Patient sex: M
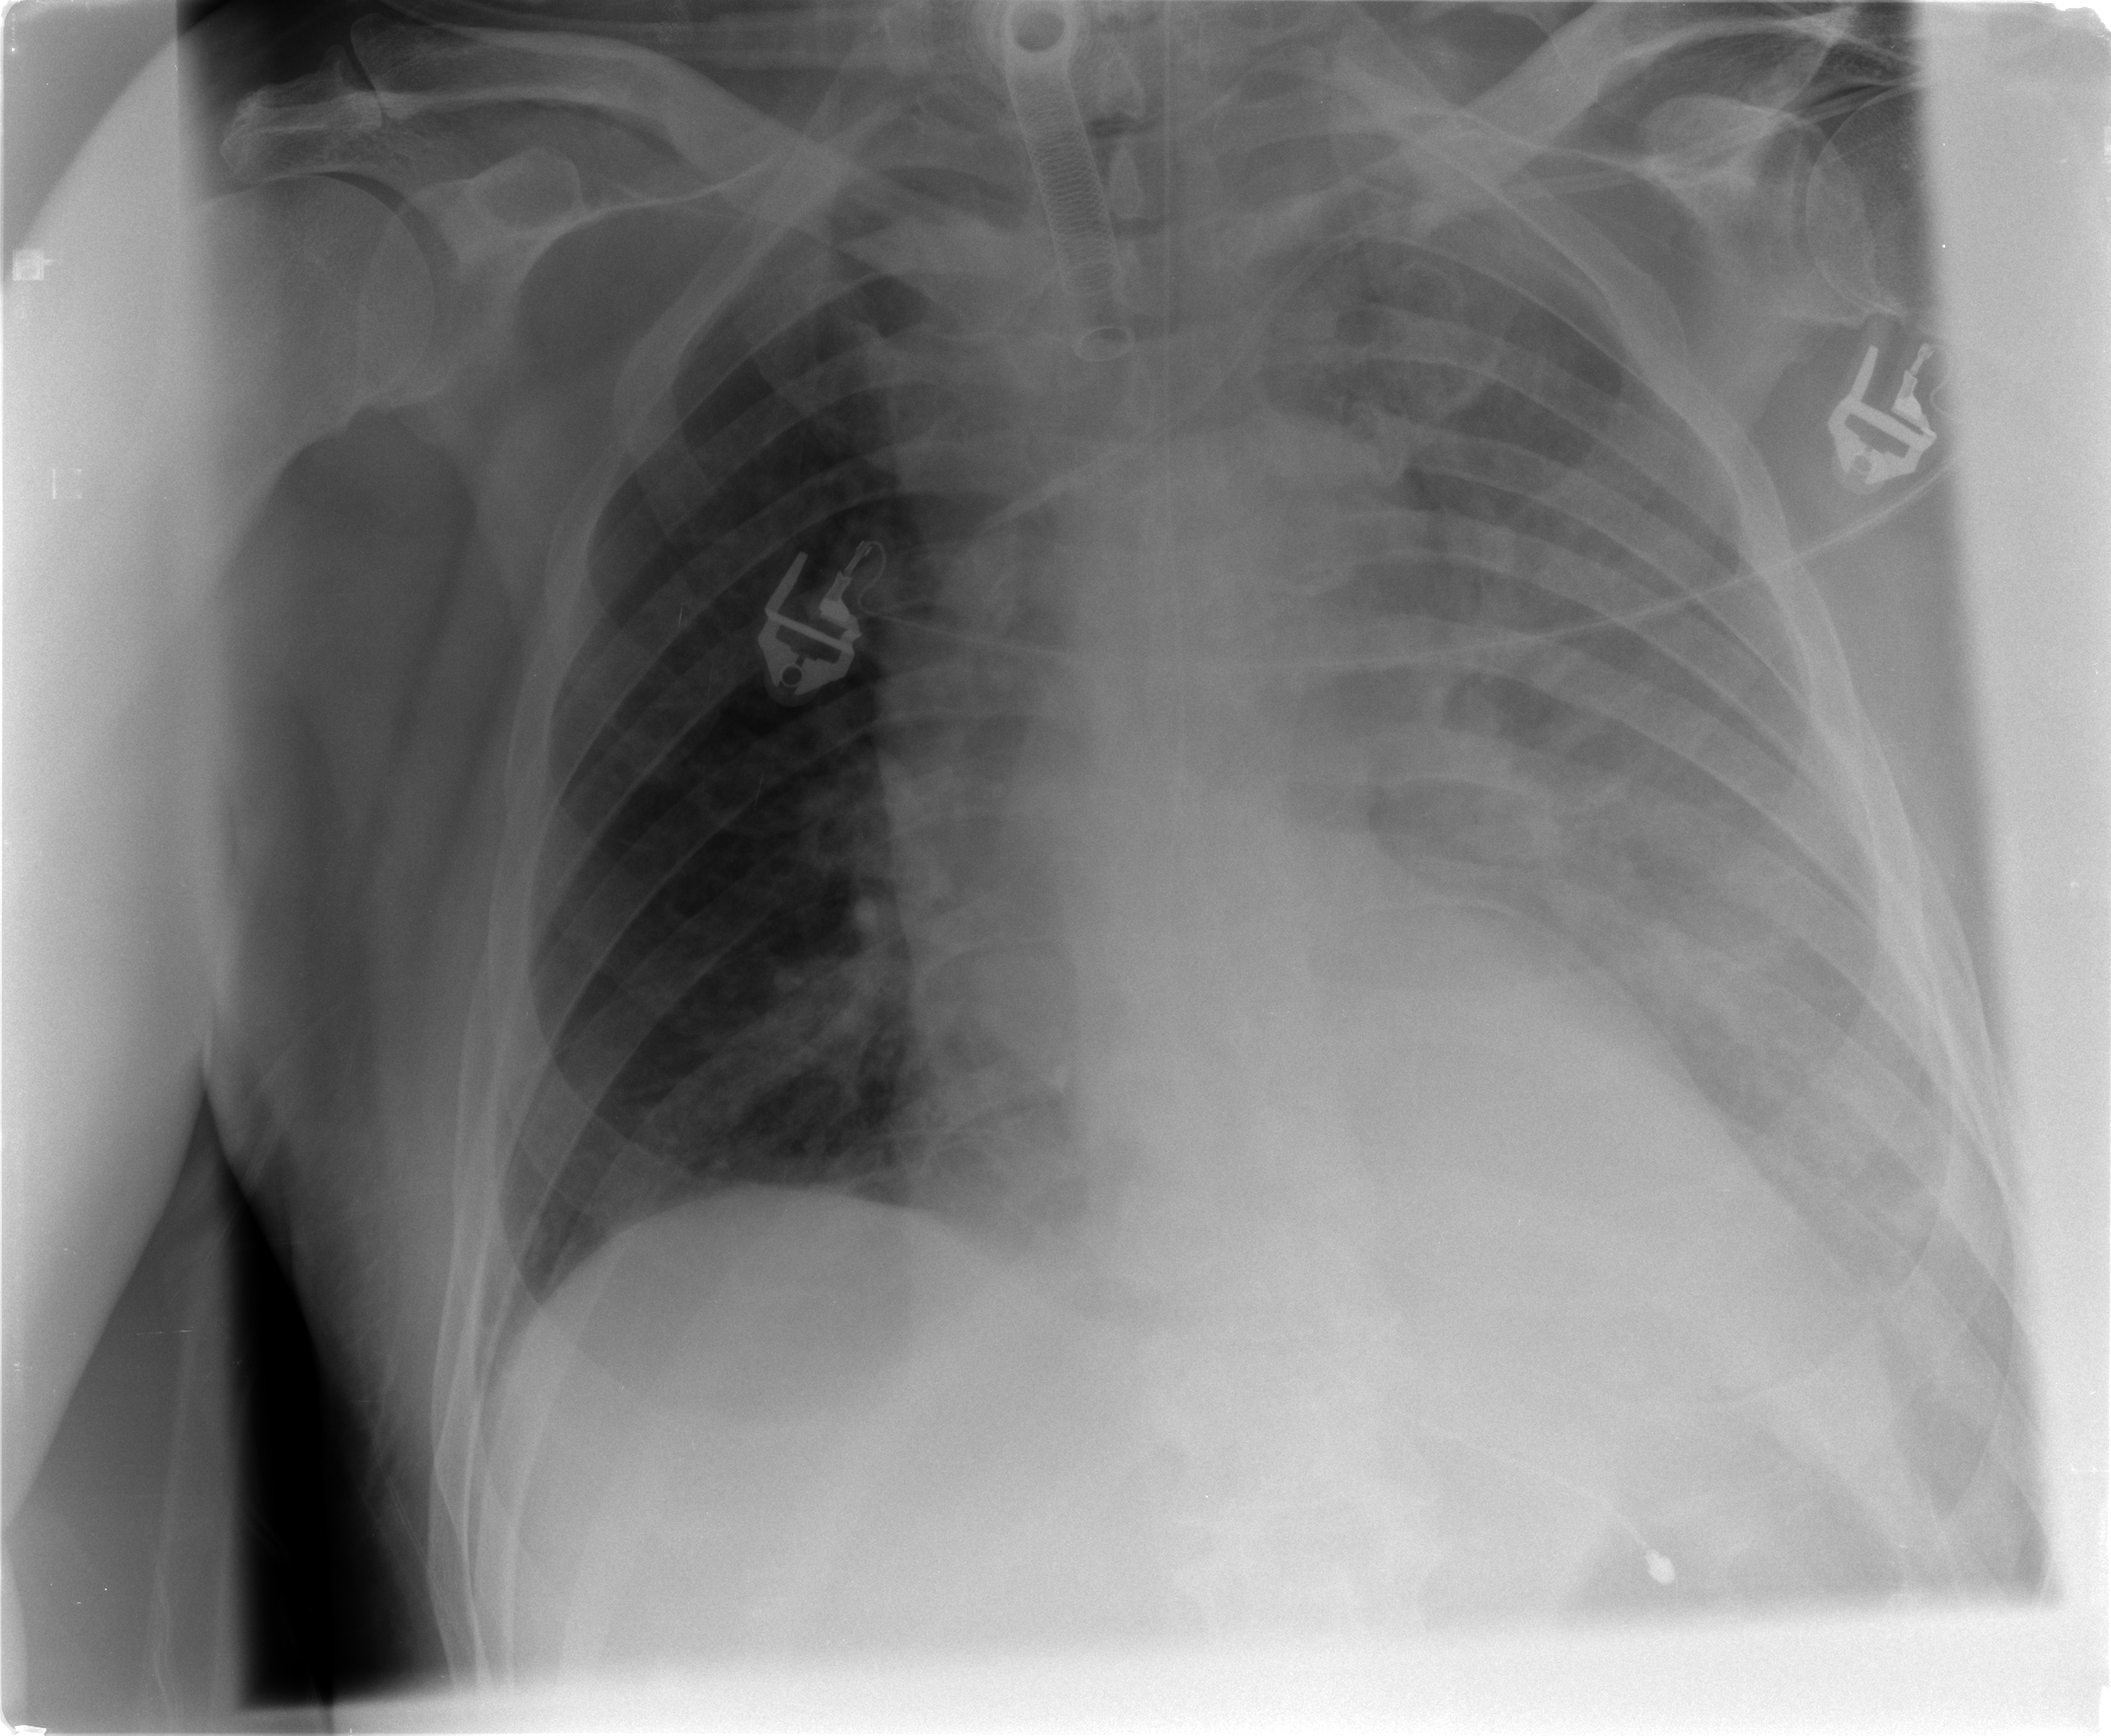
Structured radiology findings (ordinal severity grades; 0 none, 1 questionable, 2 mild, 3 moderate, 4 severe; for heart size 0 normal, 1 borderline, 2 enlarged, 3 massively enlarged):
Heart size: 2
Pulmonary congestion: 1
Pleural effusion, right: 0
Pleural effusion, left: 3
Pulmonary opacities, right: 0
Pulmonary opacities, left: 2
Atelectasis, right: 1
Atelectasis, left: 4